Current action and preconditions to check: trajectory_clear

Your task: For each precondition in the list above, predict whether it will hold at this action.

Consider the current scene as observed from the mobile robot's camera, and analyze the predicted future states of all dynamic agents (e.g., people, animals, vehicles, or any moving entities) within the NEXT SECOND.

IMPORTANT: Only answer "very likely" if you are absolutely certain—based on strong, clear evidence—that a dynamic agent will violate the precondition in the predicted future state. Do NOT answer "very likely" for unlikely, ambiguous, or low-probability risks.

Ask yourself for each precondition: Is there a high probability, with clear and convincing evidence, that the predicted future states of any dynamic agent will interfere with the predicted future state of the currently executing action within the NEXT SECOND, causing that precondition to fail?

Assess the risk level based on these predictions. Use "likely" or "very likely" if motions create a clear risk of interference.

Use "neutral" or "improbable" if agents are nearby but their predicted paths are clearly diverging or non-conflicting.

Failure Risk Categories: "very improbable", "improbable", "neutral", "likely", "very likely"

Answer Format: Output ONLY the probability_of_failure value from these categories: "very improbable", "improbable", "neutral", "likely", "very likely"

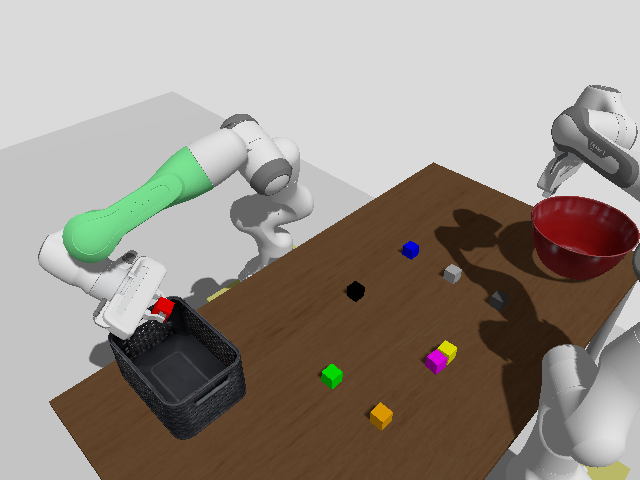

Answer: very improbable